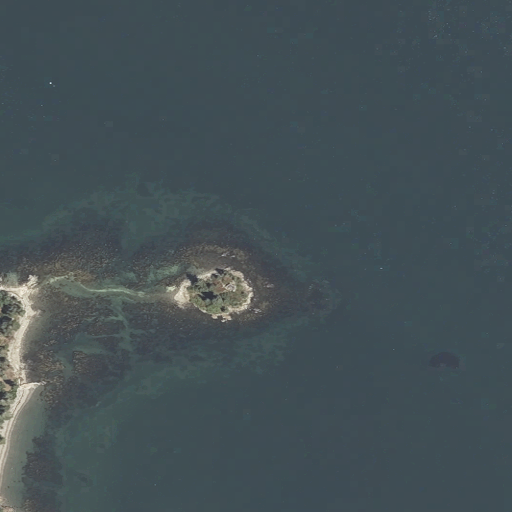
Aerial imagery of island in Maine named Beverage Island containing open water, herbaceous wetlands, and barren land